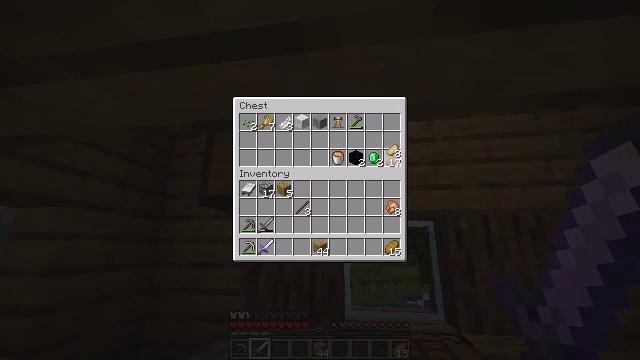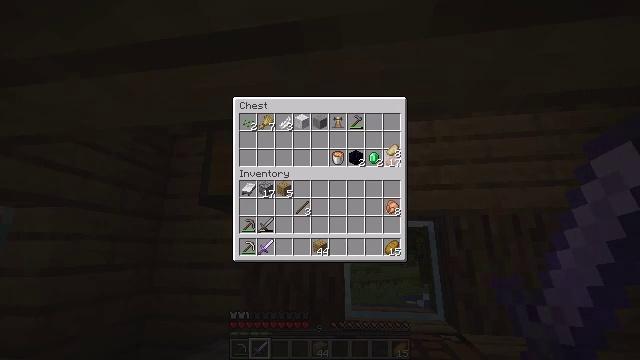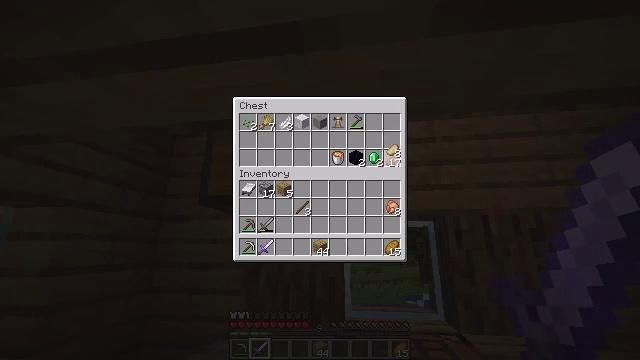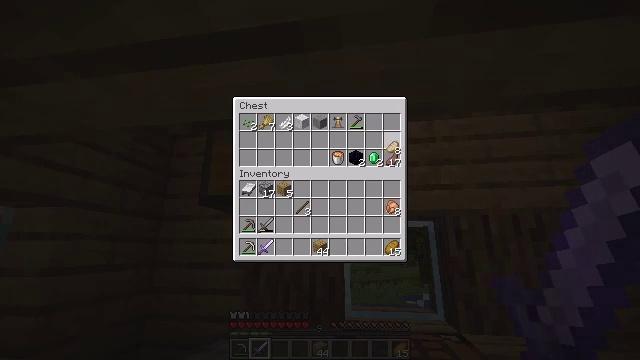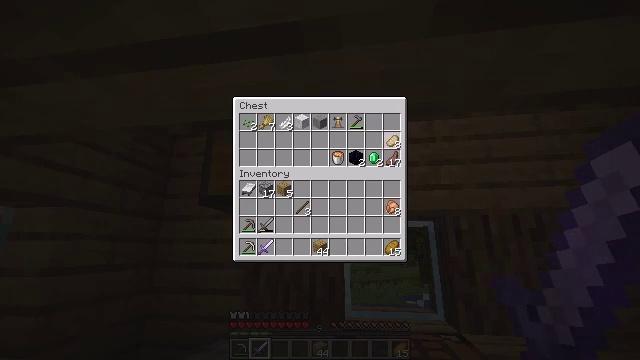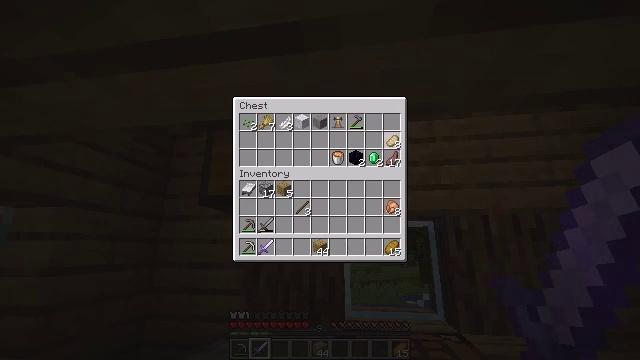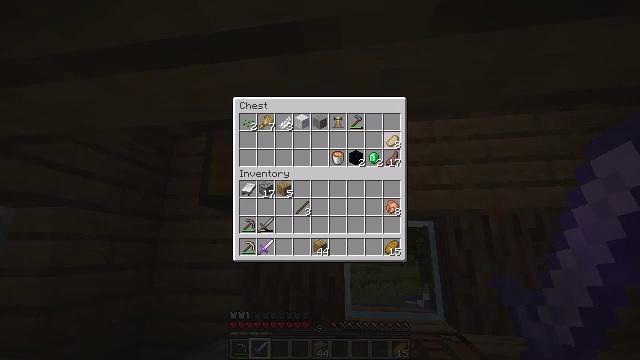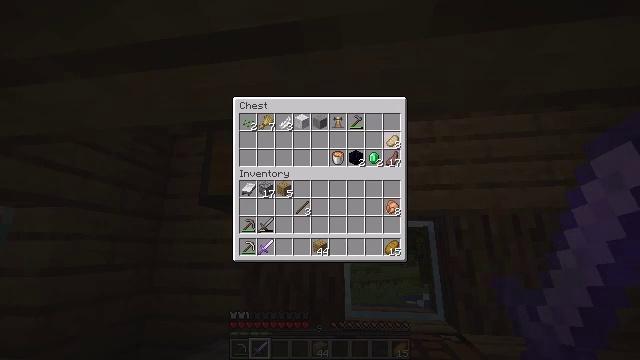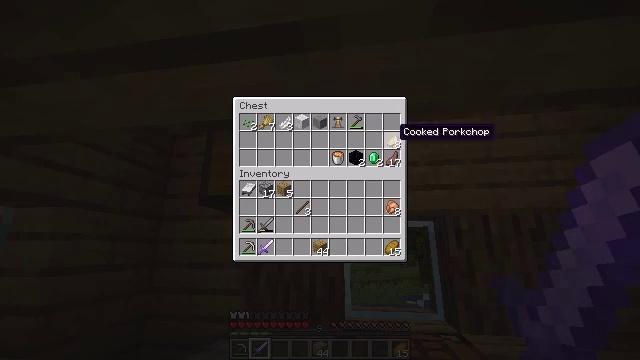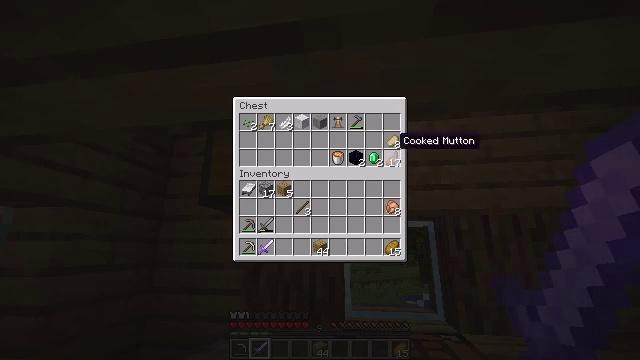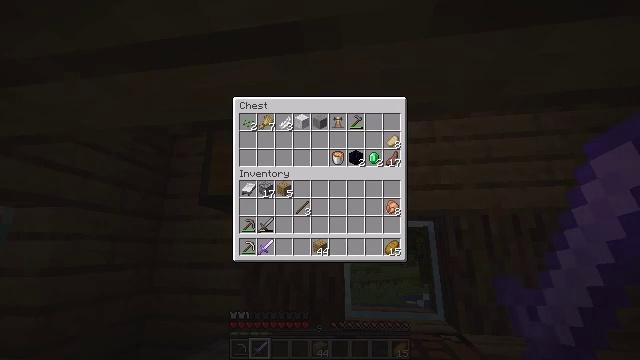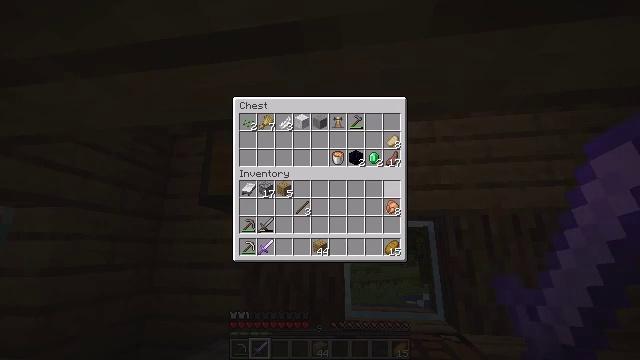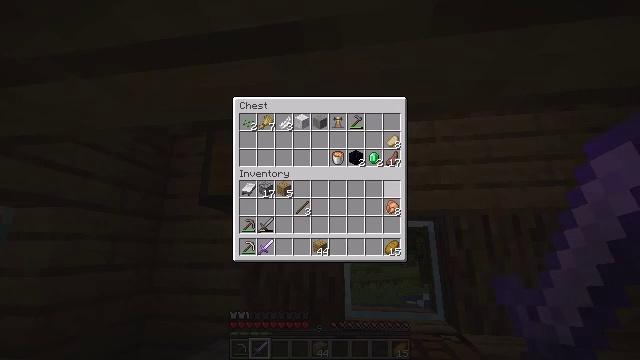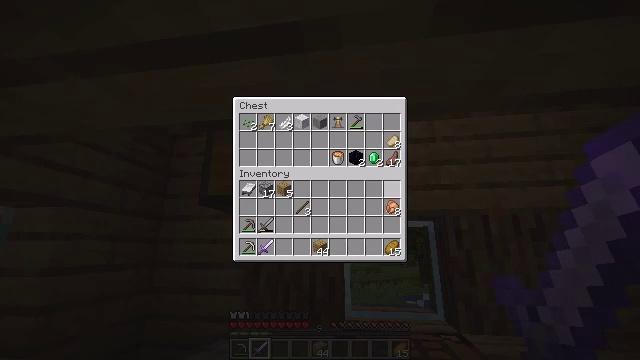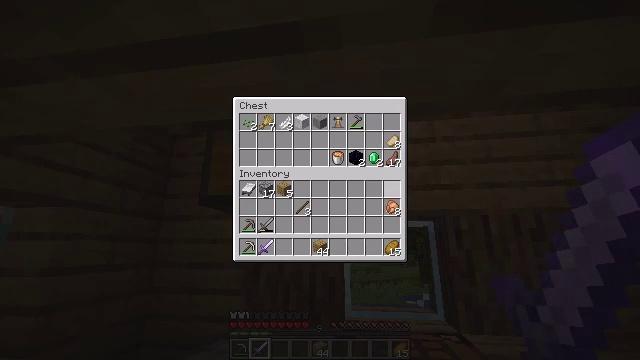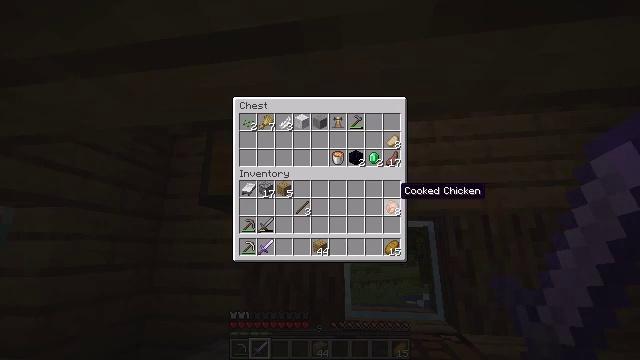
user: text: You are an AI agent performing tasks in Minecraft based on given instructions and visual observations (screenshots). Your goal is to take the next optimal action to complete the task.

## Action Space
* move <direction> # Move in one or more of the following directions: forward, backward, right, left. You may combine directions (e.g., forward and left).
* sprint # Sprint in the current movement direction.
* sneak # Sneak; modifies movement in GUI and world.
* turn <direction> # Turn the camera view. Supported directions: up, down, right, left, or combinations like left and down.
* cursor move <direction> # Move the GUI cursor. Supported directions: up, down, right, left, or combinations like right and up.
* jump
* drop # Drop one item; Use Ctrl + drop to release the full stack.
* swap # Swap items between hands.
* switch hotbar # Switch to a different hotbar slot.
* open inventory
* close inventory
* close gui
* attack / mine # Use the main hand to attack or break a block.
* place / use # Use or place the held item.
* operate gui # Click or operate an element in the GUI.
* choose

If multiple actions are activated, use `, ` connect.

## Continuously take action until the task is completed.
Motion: motion action
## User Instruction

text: Dig soul soil with a shovel.
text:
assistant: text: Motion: no_op
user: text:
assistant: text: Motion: no_op
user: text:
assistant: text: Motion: no_op
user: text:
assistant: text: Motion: no_op
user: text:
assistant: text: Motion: operate gui
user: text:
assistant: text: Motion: operate gui
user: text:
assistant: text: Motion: operate gui
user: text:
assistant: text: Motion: no_op
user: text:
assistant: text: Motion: cursor move down
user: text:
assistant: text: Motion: cursor move down
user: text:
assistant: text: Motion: cursor move down
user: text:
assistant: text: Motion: no_op
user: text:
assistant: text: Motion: no_op
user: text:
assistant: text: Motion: no_op
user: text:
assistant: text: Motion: no_op
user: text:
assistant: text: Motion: no_op
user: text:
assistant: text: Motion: operate gui
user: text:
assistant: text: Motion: operate gui
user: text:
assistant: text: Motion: operate gui
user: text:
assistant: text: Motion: no_op
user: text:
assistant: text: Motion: no_op
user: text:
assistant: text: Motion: no_op
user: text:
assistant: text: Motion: no_op
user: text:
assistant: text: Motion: no_op
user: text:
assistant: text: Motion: operate gui
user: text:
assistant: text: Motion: operate gui
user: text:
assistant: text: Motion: no_op
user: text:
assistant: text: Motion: no_op
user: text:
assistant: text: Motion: no_op
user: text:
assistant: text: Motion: no_op